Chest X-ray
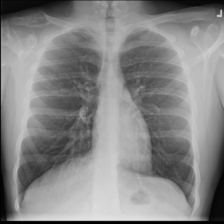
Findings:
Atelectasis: negative
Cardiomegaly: negative
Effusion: negative
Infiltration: negative
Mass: negative
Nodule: negative
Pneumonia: negative
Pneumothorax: negative
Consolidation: negative
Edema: negative
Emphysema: negative
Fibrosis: negative
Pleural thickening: negative
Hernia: negative